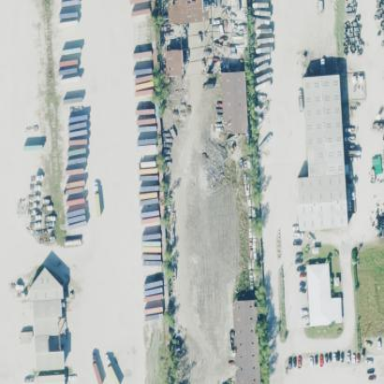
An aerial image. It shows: Scrap yard situated in industrial area.